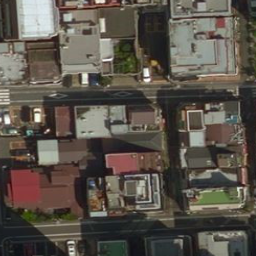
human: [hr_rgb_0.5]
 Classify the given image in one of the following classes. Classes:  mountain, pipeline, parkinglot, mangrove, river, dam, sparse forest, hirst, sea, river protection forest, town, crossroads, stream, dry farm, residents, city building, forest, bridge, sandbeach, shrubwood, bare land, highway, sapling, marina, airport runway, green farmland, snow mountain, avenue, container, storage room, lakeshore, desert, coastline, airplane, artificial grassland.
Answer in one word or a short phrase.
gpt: city building